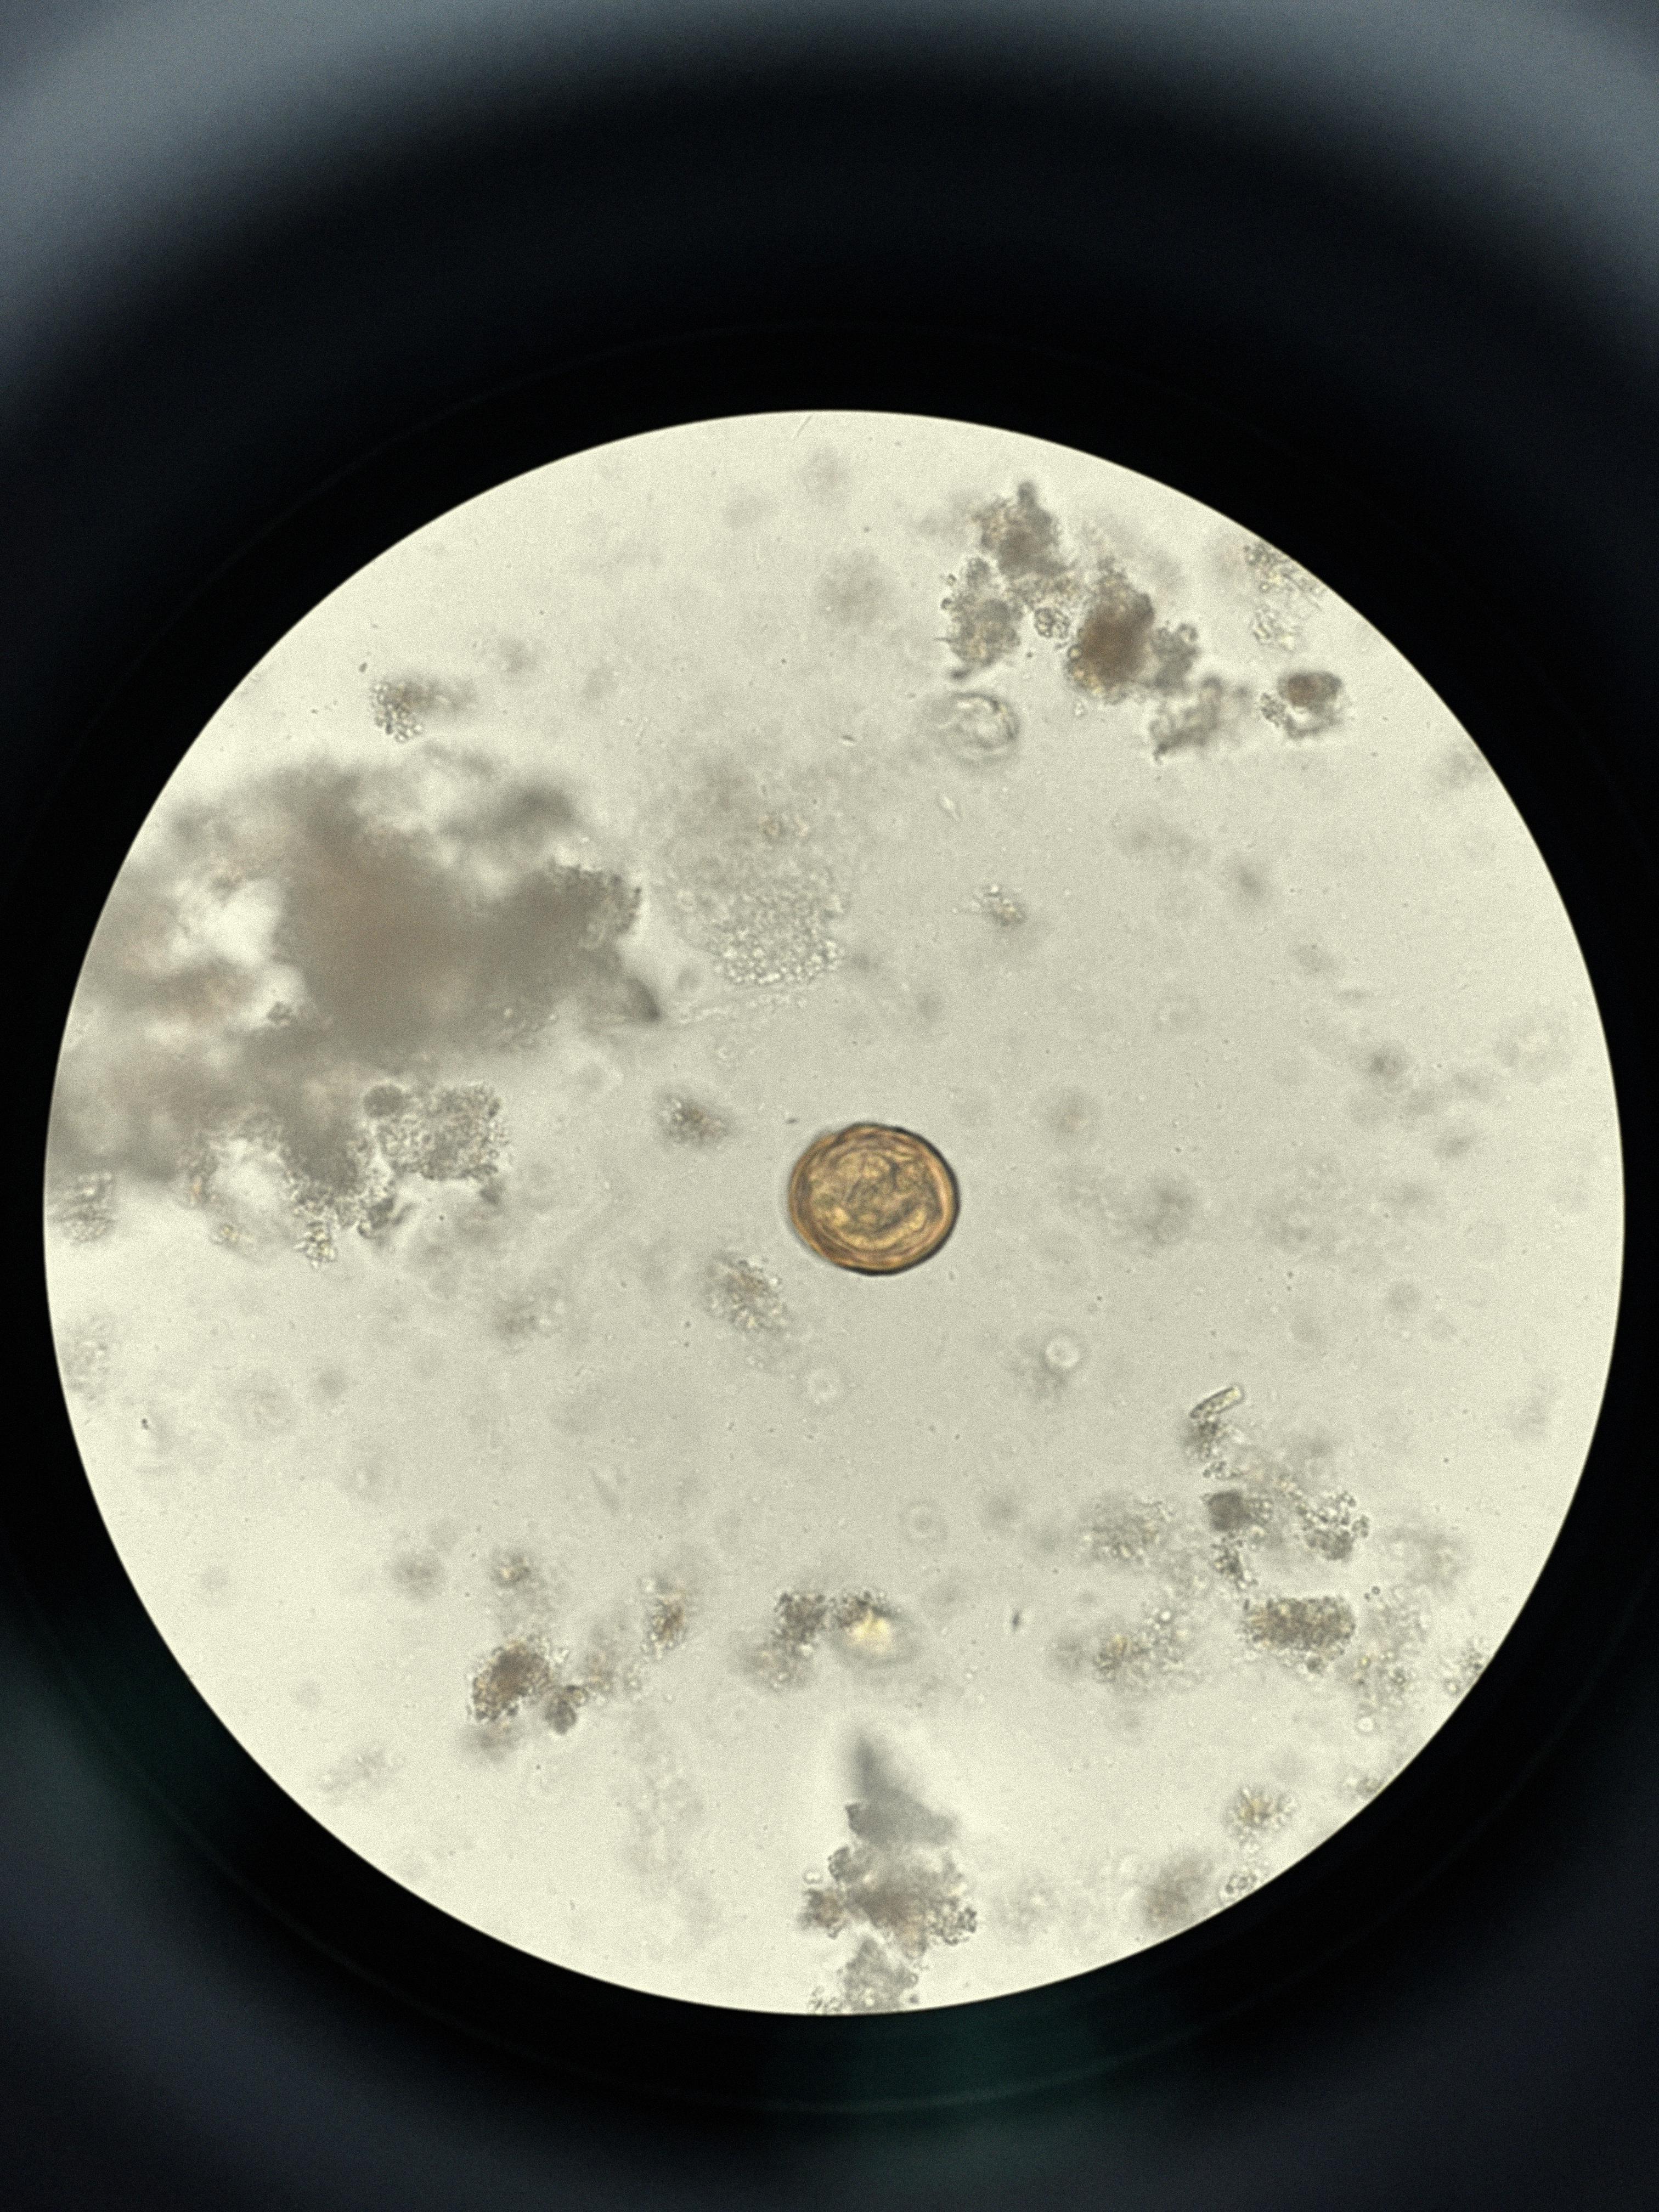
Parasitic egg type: Ascaris lumbricoides